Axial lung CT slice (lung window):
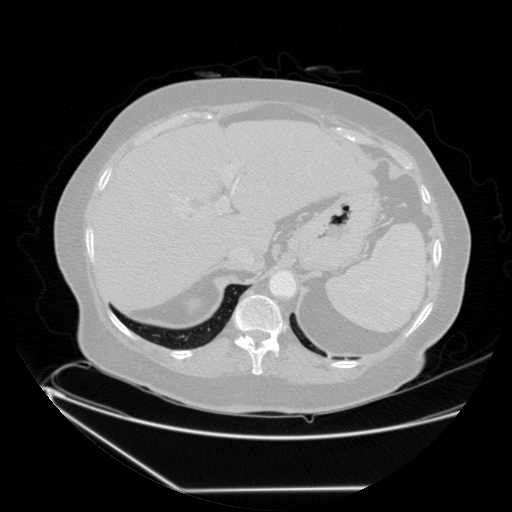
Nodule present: no